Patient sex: F
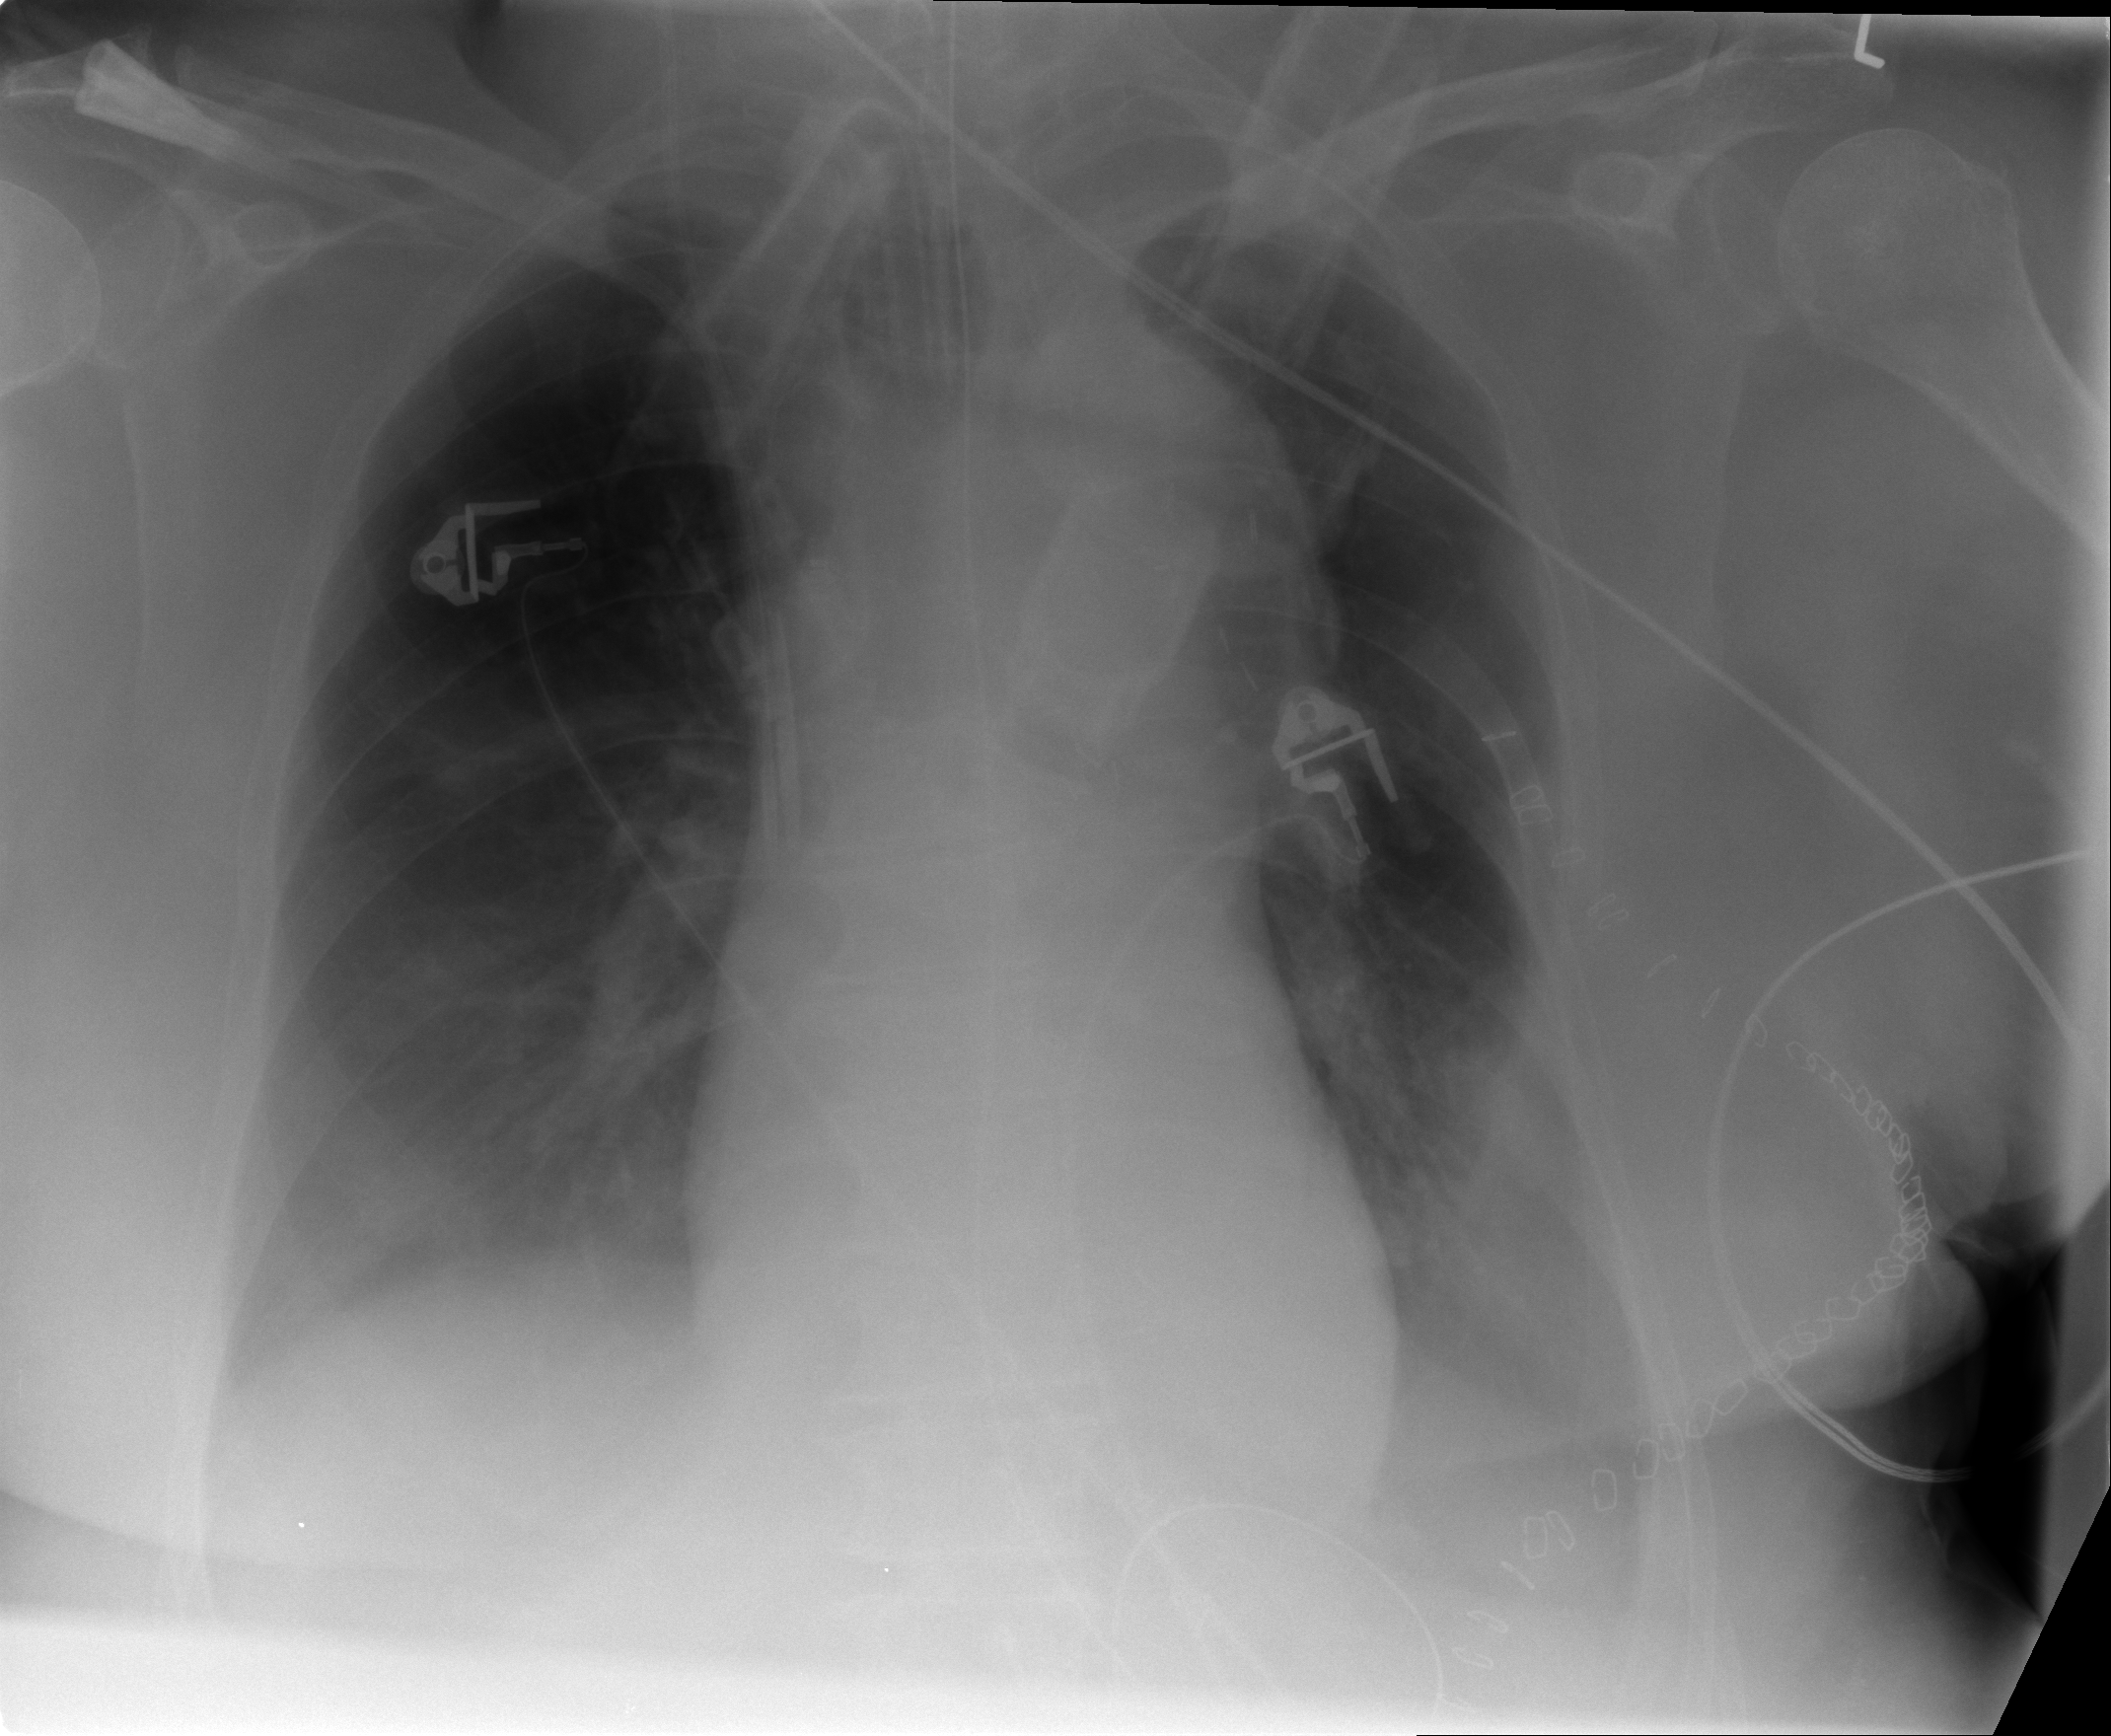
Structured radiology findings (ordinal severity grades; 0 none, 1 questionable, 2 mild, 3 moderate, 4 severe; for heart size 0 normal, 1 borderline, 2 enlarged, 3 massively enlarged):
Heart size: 0
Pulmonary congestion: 0
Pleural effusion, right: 2
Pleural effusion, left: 2
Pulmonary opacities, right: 0
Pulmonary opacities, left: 1
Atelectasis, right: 2
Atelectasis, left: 2